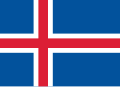
Flag of Iceland